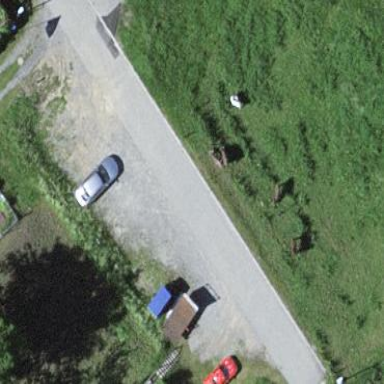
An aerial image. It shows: Parking area with surface.